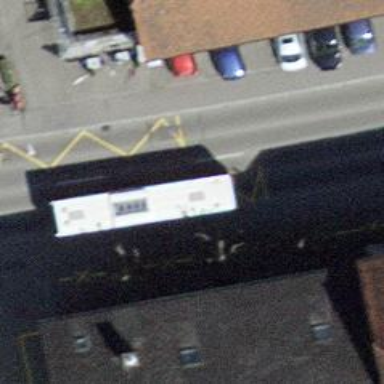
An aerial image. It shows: Bus stop with platform for public transport.